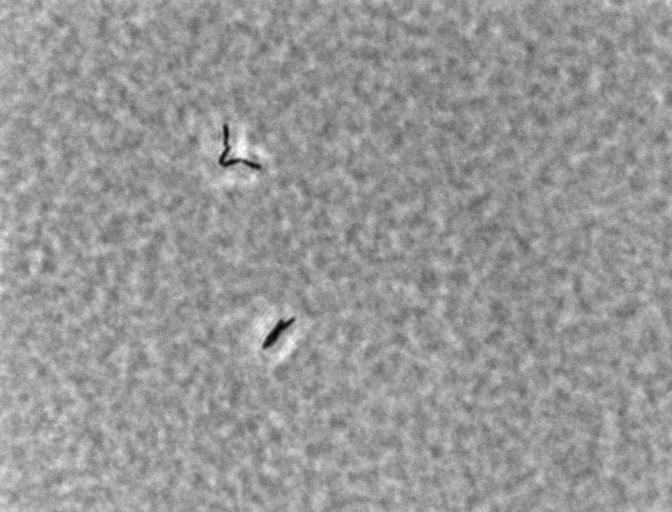
Bacillus coagulans